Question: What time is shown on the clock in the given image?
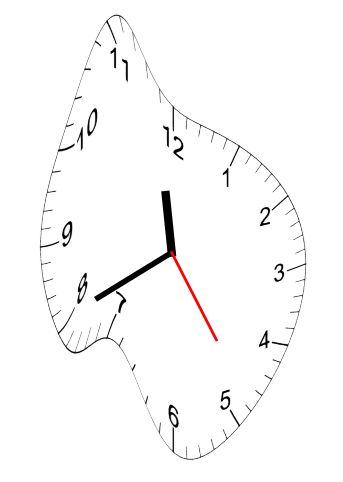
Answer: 11:40:24